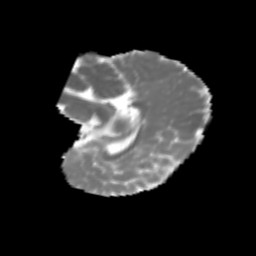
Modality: MD
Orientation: sagittal
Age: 6
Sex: male
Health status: healthy